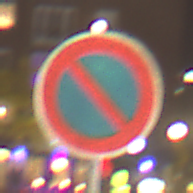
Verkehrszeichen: EingeschraenktesHalteverbot
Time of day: Night
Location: Outdoor (Urban)
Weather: Clear
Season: NotSpecified
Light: Artificial